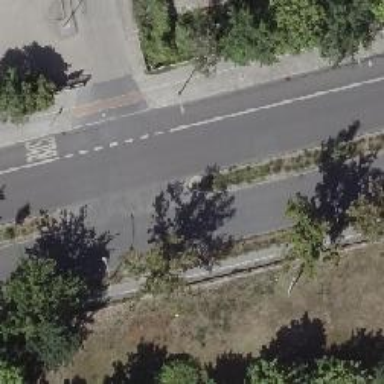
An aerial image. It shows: Asphalt surface with cycle track on the right.